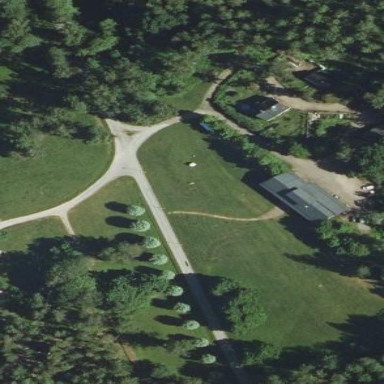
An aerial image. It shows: Park.